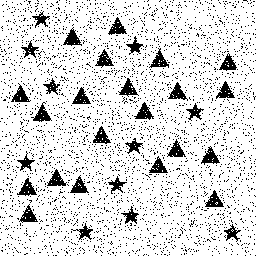
Squares: 0
Triangles: 21
Stars: 11
Total shapes: 32